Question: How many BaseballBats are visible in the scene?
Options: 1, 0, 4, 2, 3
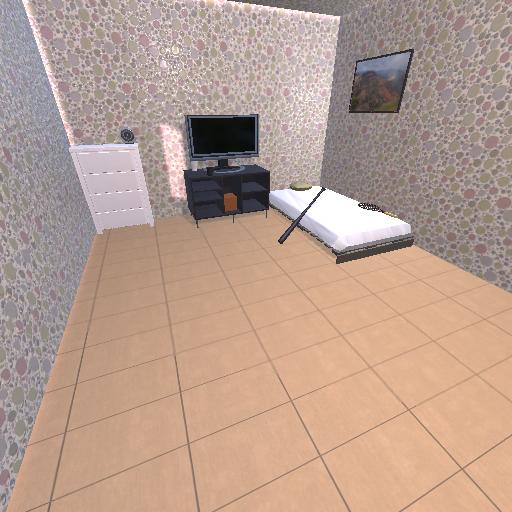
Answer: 1